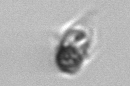
Label: Mesodinium